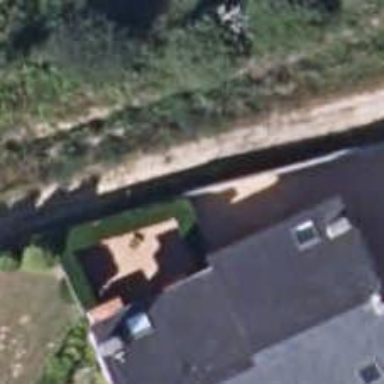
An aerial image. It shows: Hedge barrier.